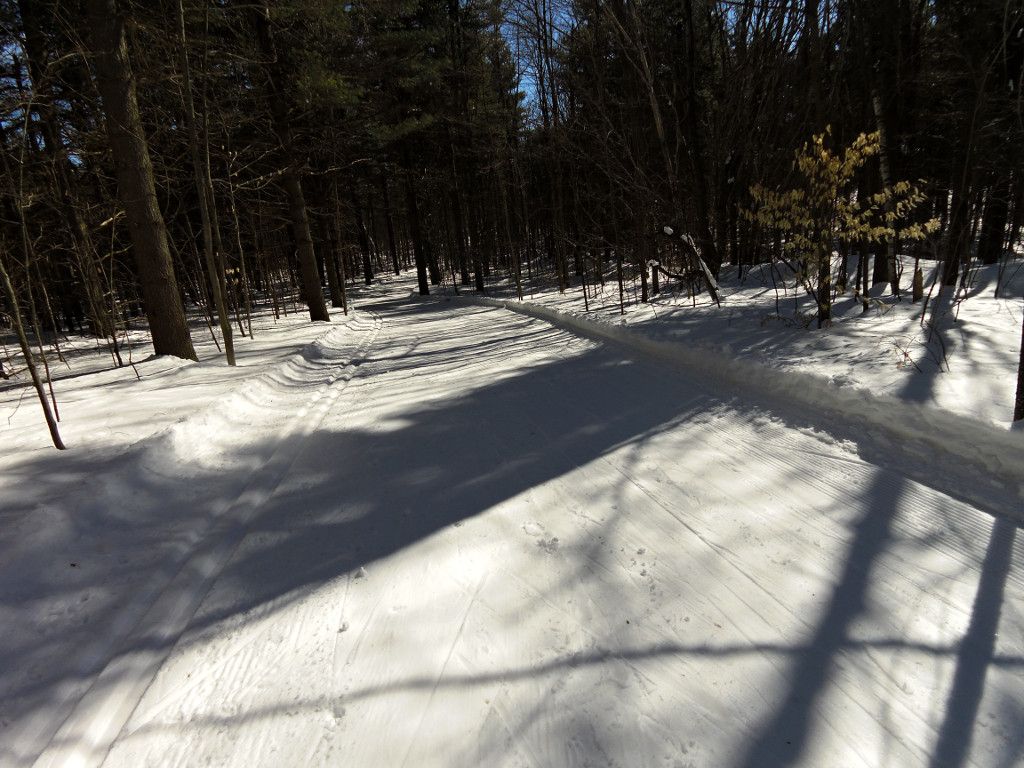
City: ottawa-gatineau